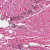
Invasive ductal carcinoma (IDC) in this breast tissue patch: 0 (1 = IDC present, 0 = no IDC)